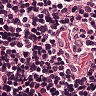
Metastatic tissue present: no